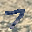
Label: 7